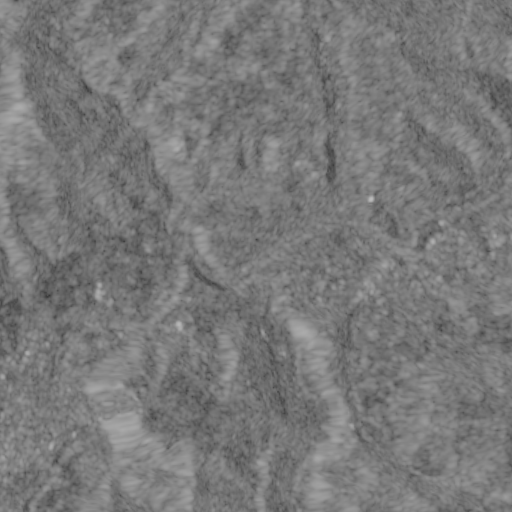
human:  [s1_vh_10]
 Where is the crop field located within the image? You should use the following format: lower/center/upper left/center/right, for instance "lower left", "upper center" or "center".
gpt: The crop field is located in the lower left of the image.
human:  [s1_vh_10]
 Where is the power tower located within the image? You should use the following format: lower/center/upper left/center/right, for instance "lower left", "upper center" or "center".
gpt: The power tower is located in the upper left of the image.
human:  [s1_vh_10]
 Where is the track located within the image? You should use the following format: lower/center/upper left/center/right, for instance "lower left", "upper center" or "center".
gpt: The track is located in the center right of the image.
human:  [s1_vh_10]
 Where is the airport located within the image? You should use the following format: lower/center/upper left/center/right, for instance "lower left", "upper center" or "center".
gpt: There is no airport in the image.

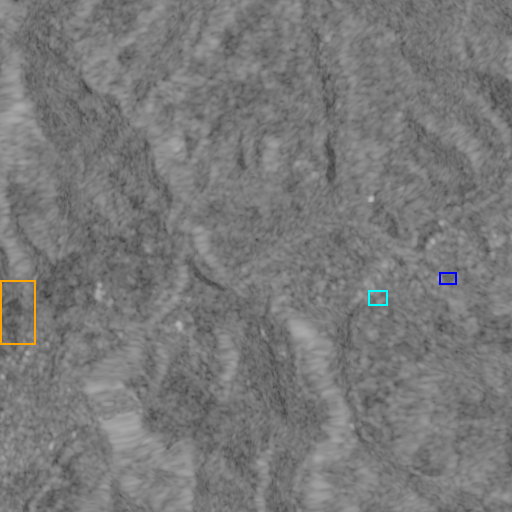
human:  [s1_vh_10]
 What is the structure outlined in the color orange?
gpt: The structure outlined in orange is a crop field.
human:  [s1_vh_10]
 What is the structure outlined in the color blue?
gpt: The structure outlined in blue is a park.
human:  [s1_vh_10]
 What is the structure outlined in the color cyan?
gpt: The structure outlined in cyan is a parking lot.
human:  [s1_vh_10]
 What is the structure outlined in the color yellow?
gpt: There is no yellow outline.